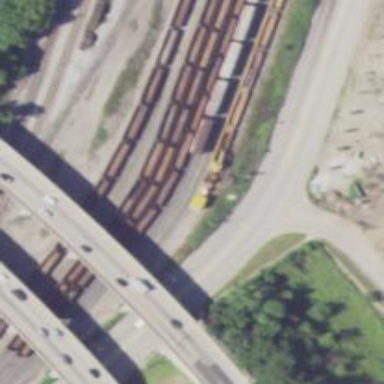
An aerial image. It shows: Railway yard used for servicing trains.